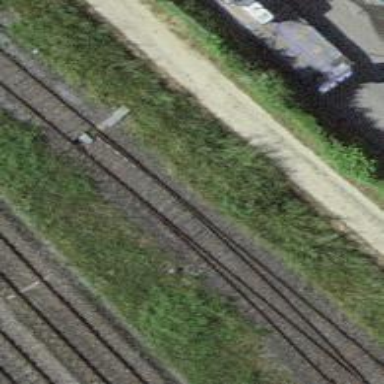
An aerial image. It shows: Railway switch.